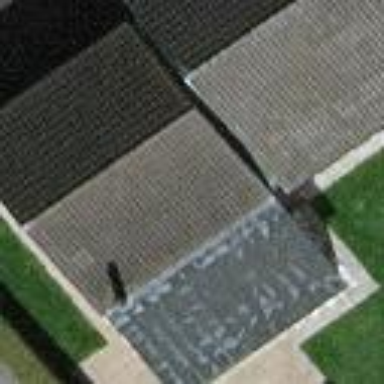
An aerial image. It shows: Garage.